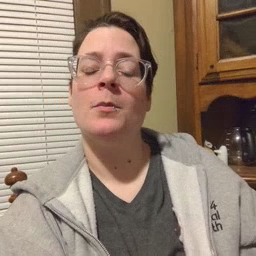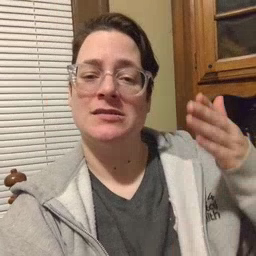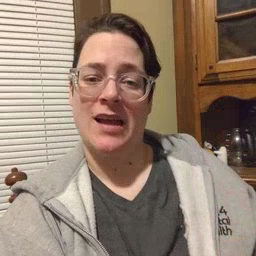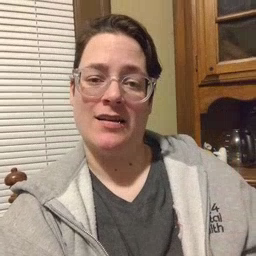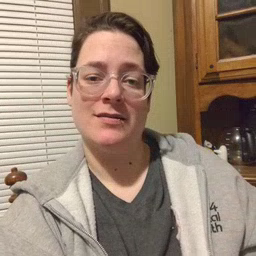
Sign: beside